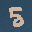
Label: 5